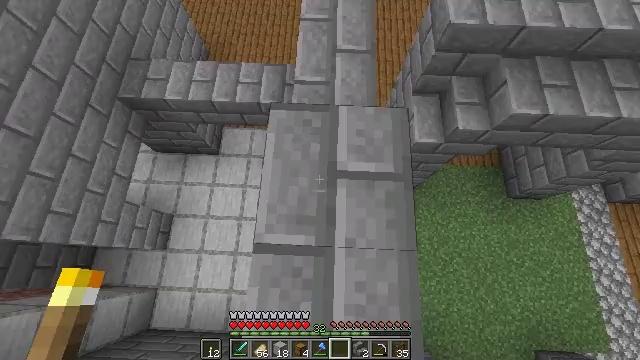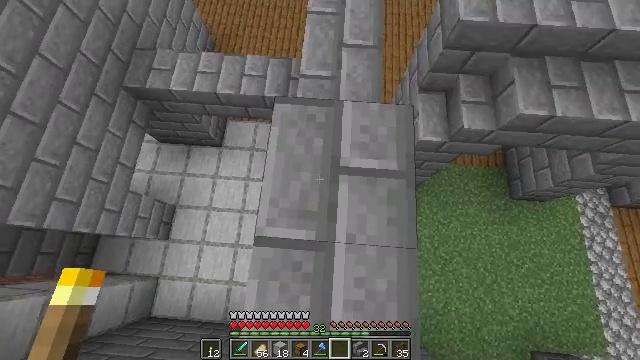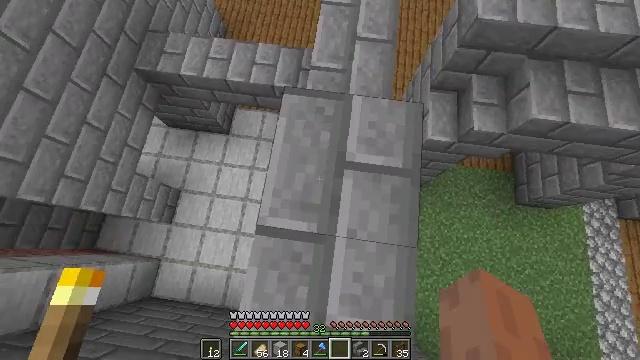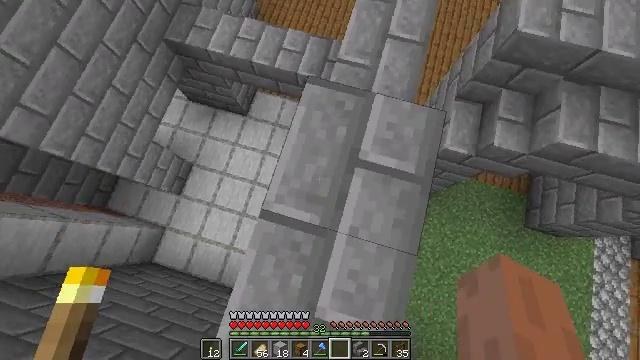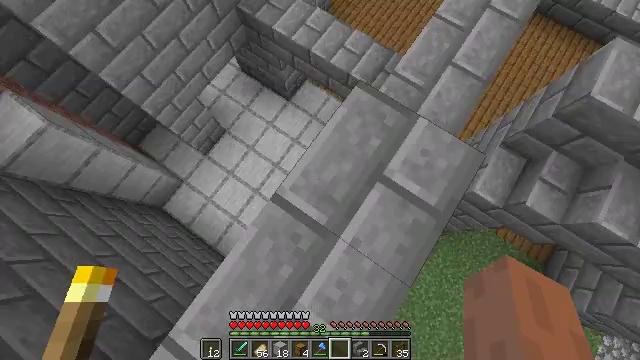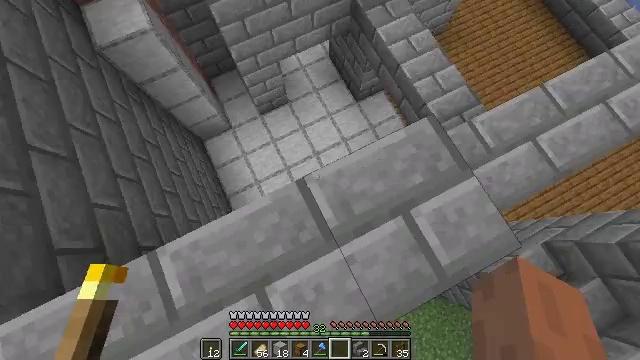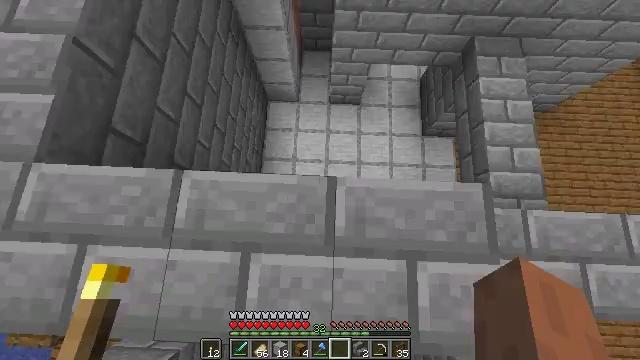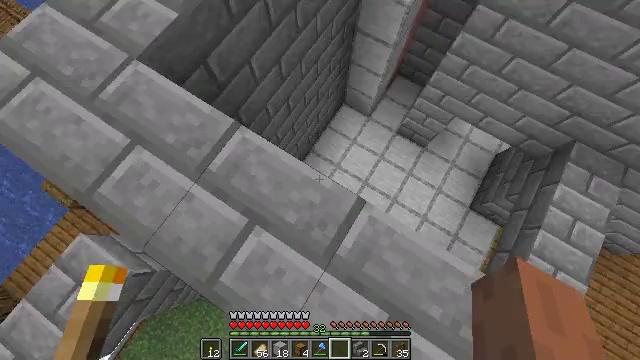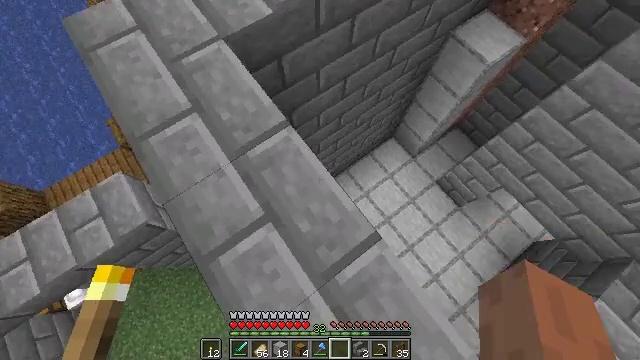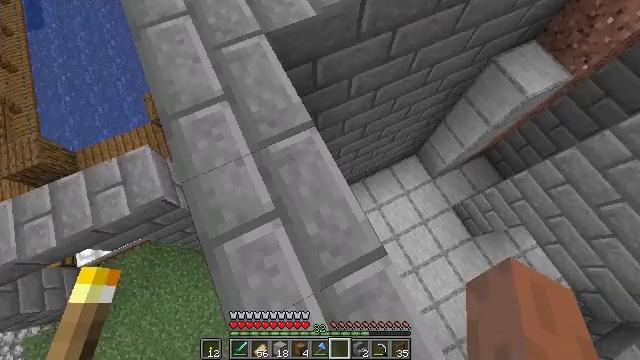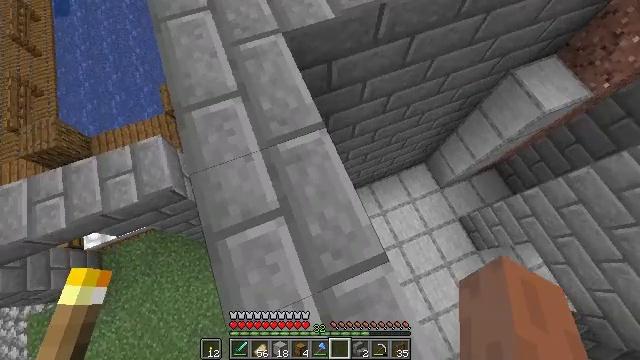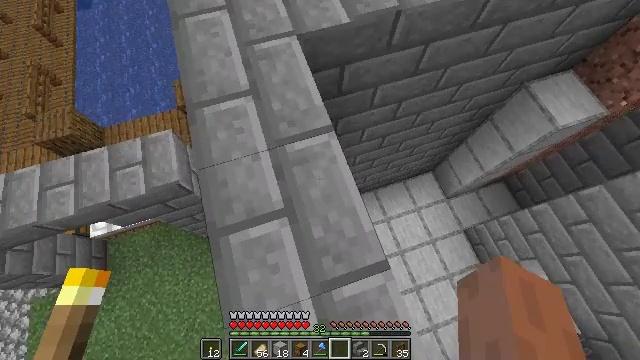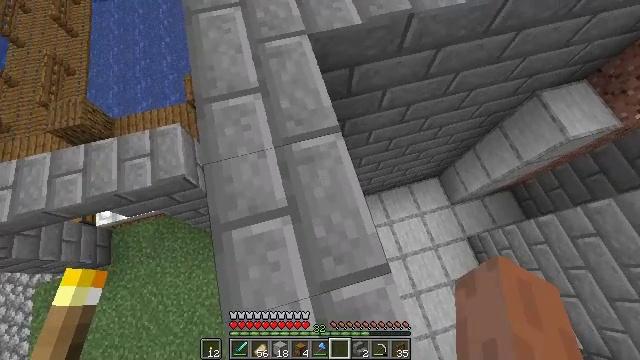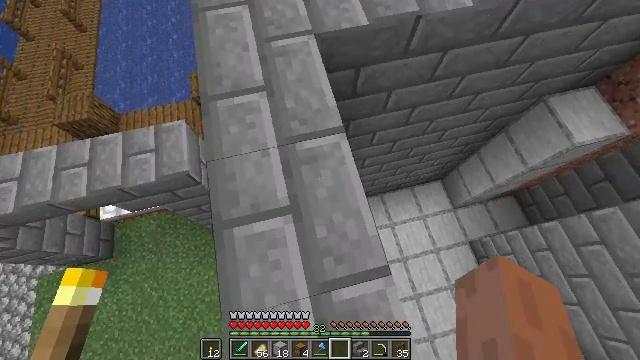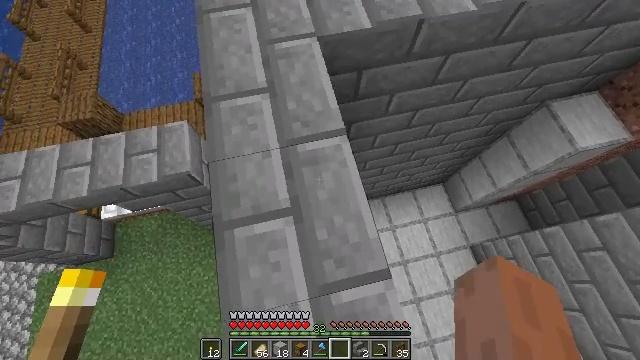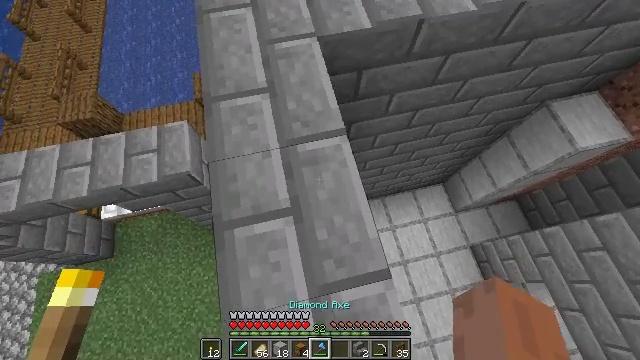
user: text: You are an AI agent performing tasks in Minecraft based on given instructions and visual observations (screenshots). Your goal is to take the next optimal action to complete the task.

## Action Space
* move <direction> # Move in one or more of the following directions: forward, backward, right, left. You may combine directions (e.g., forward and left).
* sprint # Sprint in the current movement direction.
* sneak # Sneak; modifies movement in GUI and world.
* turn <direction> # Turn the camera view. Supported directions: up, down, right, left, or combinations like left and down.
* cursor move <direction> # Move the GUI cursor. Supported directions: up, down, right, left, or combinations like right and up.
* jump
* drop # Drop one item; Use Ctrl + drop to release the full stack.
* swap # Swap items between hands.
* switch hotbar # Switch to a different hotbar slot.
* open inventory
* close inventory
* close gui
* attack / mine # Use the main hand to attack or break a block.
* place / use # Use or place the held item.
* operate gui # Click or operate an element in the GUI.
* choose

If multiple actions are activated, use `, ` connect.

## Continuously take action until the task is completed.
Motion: motion action
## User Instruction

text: Attack the smooth stone block to break it.
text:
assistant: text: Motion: turn left and down
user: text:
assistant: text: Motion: turn left and down
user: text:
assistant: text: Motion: turn left and down
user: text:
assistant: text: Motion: turn left
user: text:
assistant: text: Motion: turn left
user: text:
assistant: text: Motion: turn left
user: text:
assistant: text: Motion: turn left and up
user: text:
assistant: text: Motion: turn left and up
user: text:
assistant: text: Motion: turn left
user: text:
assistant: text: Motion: turn left
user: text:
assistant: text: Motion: turn left
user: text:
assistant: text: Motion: turn left
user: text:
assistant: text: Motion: turn left
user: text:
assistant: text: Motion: no_op
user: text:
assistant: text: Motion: no_op
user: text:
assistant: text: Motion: no_op
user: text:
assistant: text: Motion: no_op
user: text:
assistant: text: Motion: no_op
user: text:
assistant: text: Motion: no_op
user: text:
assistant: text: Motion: no_op
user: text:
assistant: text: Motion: no_op
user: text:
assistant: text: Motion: no_op
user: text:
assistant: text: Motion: no_op
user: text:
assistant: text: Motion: open inventory
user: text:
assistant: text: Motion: open inventory
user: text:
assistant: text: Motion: open inventory
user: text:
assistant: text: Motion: cursor move right
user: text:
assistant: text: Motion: cursor move right
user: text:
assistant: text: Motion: no_op
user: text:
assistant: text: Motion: no_op